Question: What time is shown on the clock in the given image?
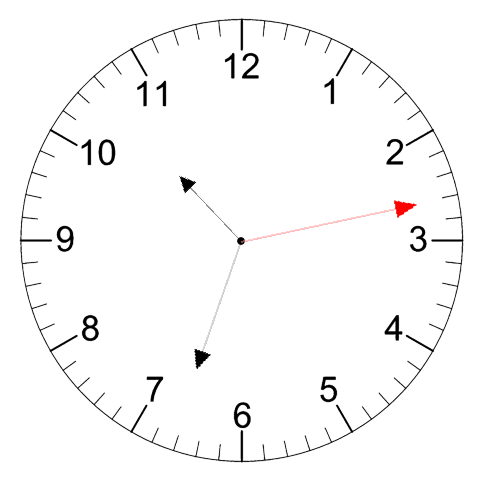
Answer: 10:33:13